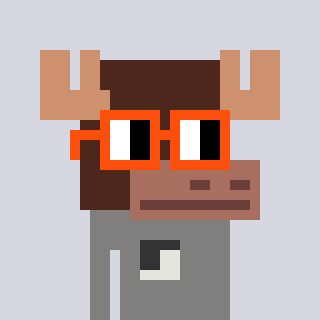
a pixel art character with square orange glasses, a moose-shaped head and a bluegrey-colored body on a cool background